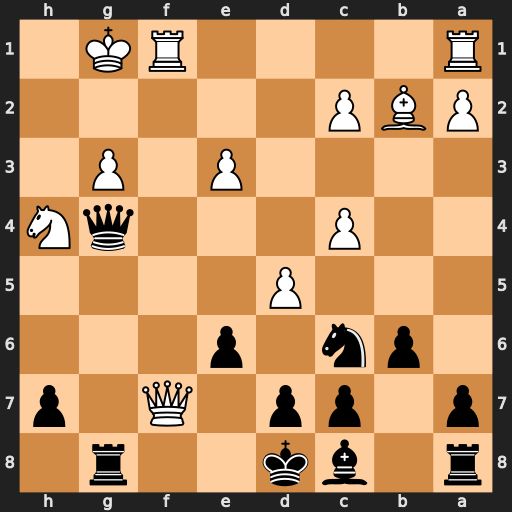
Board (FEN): r1bk2r1/p1pp1Q1p/1pn1p3/3P4/2P3qN/4P1P1/PBP5/R4RK1
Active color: b
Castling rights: -
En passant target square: -
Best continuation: Qxg3+ Ng2 Qxg2#